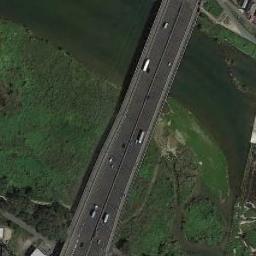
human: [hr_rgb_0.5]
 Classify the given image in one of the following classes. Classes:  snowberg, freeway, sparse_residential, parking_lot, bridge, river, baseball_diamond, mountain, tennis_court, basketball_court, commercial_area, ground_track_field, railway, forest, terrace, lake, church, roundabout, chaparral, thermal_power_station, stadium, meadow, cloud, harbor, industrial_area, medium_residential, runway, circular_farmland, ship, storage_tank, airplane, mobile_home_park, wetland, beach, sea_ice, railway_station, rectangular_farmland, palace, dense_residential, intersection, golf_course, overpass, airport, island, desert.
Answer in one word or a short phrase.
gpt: bridge